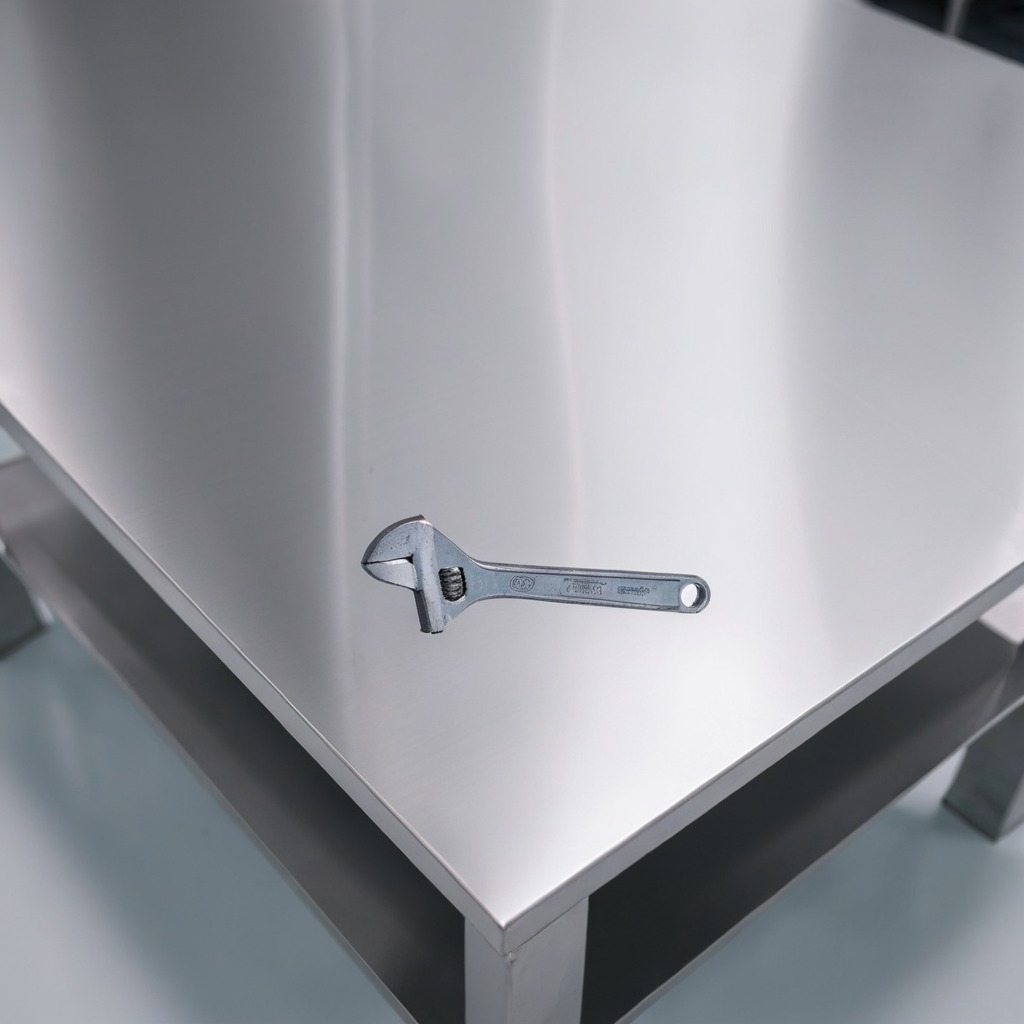
A wrench is lying on the stainless steel table.